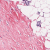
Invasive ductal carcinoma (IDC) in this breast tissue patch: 0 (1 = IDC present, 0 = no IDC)